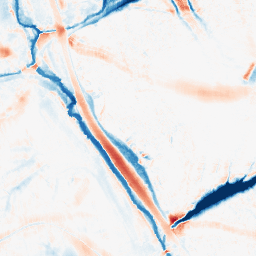
Category: morphological
Decomposition family: morphological_ellipse
Decomposition parameters: operation: average
width: 30
height: 30
Upsampling method: regularized
Upsampling parameters: scale: 2
lambda_reg: 0.01
Upsampling scale: 2